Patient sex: M
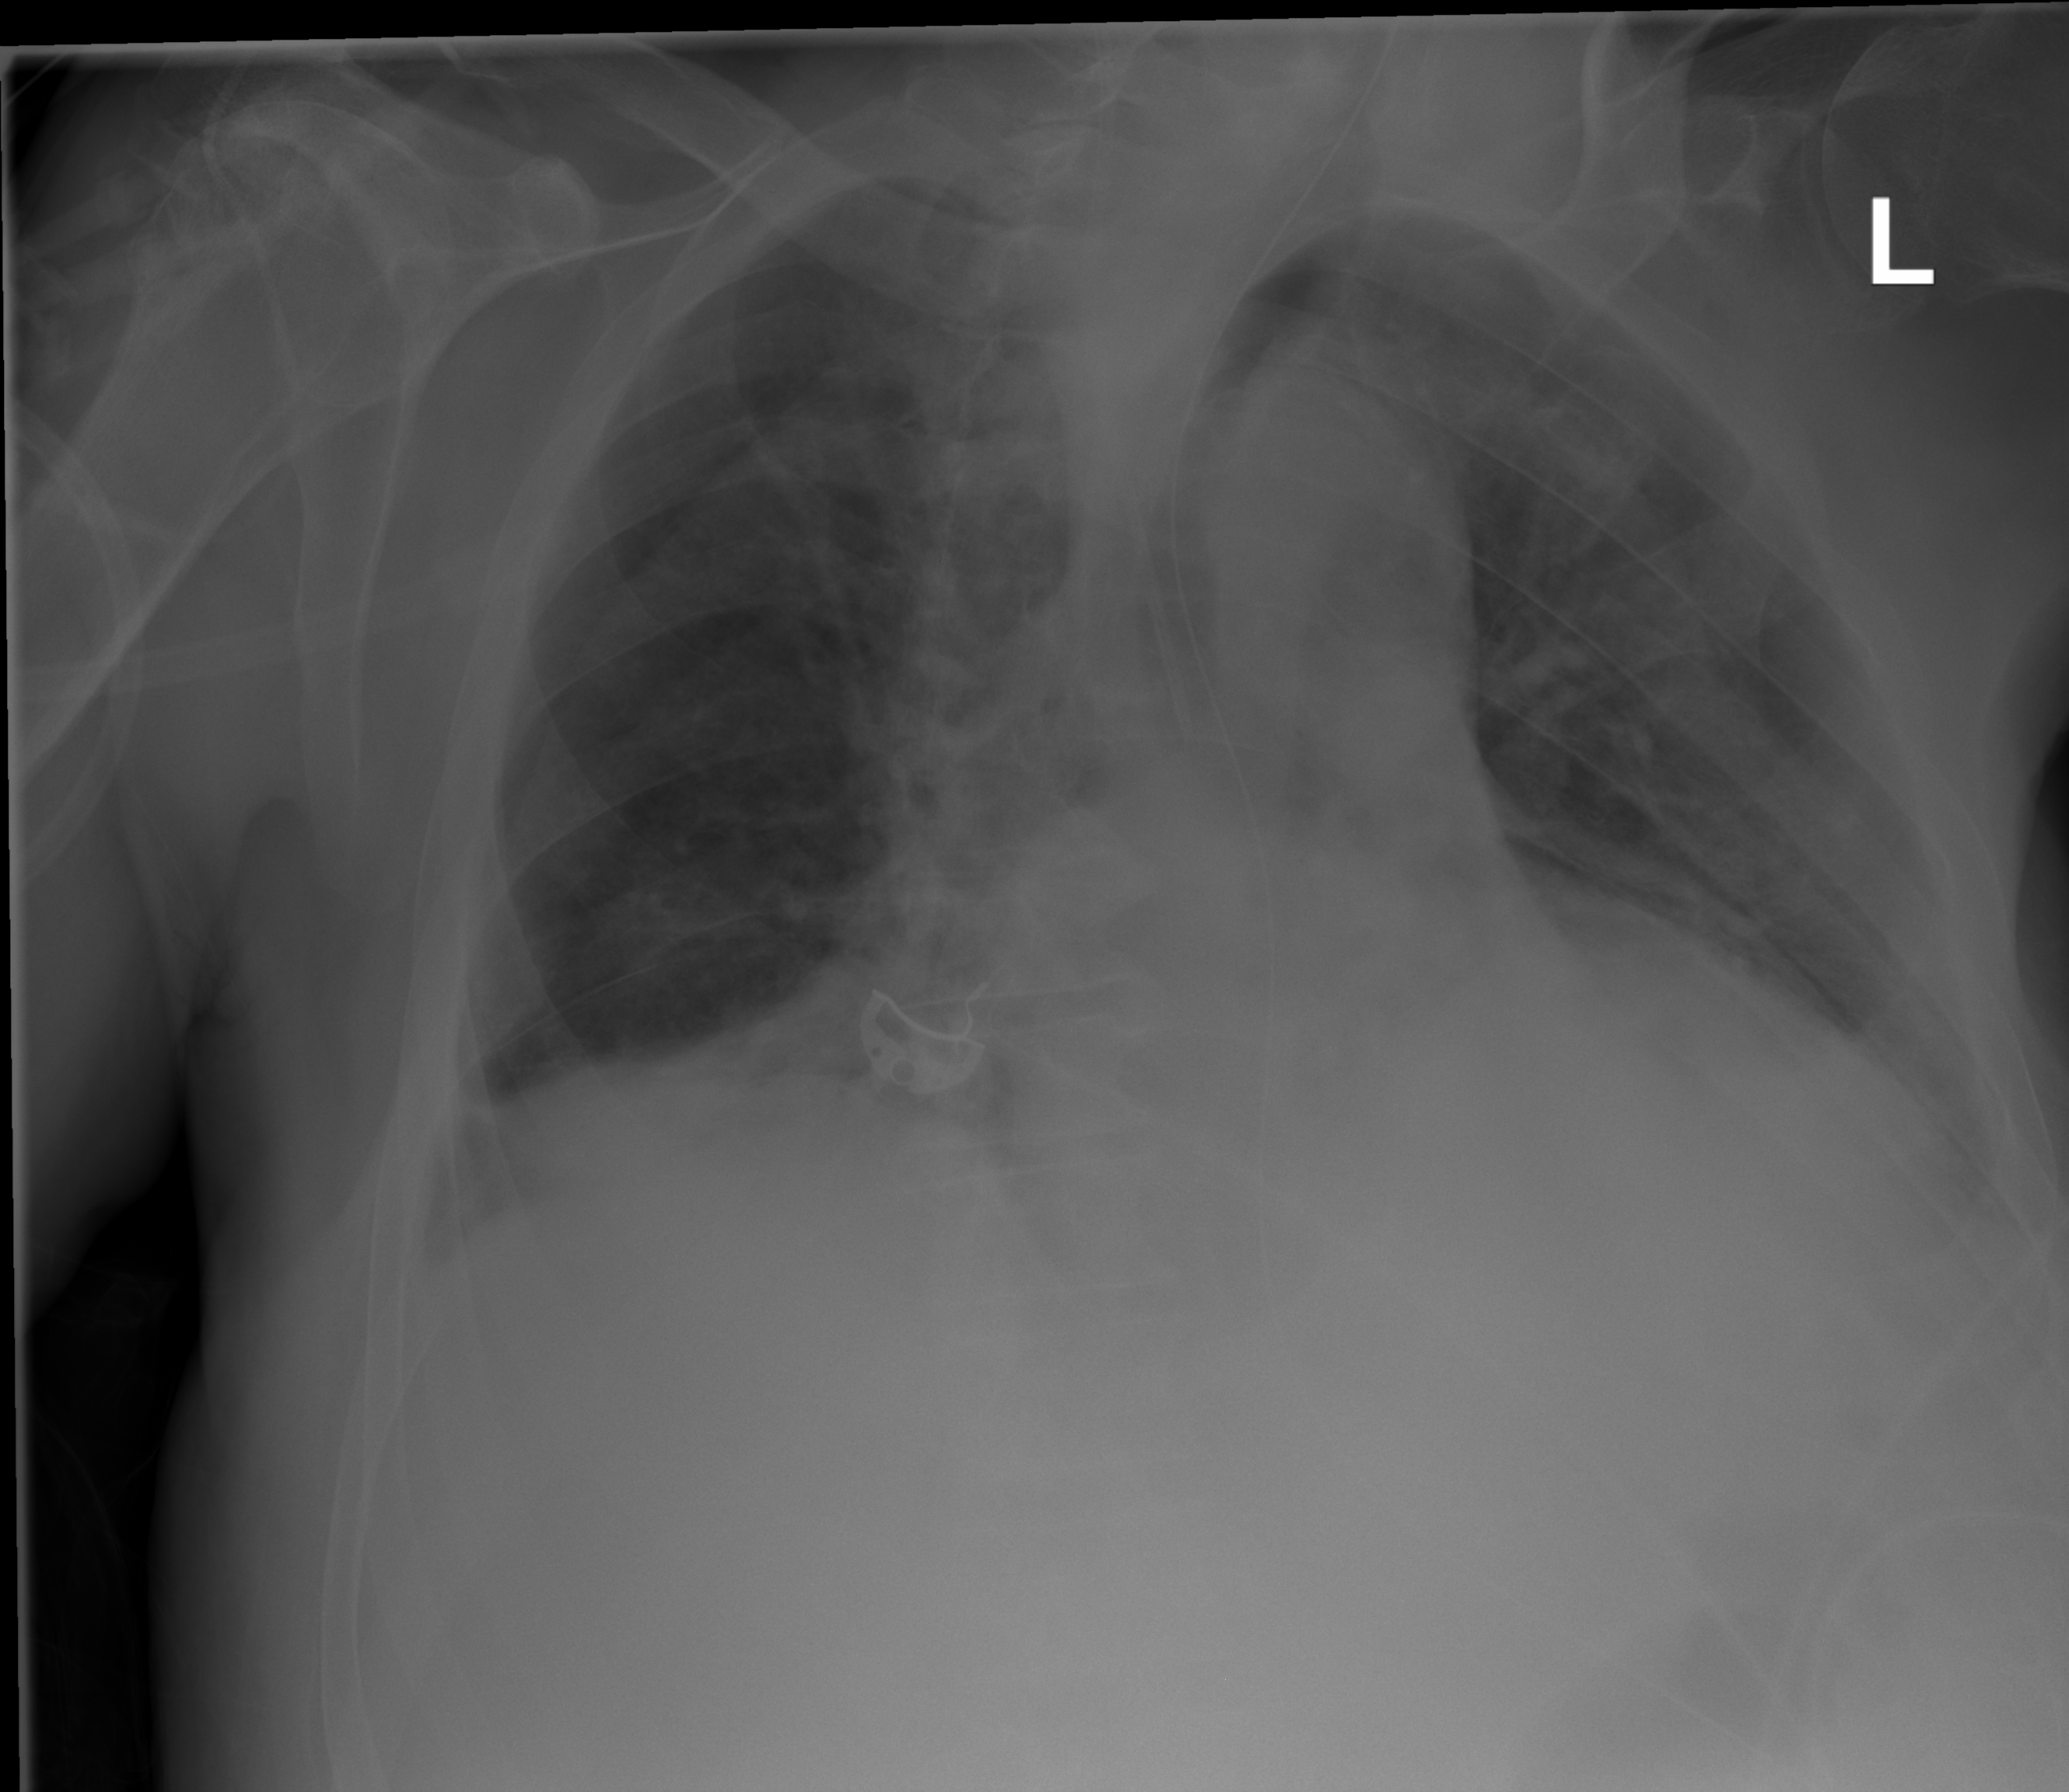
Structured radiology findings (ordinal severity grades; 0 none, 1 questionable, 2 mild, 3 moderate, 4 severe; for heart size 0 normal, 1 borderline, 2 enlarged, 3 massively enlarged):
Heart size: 2
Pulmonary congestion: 2
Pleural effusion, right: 2
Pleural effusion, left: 2
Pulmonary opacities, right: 0
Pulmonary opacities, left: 0
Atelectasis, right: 2
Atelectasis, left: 2